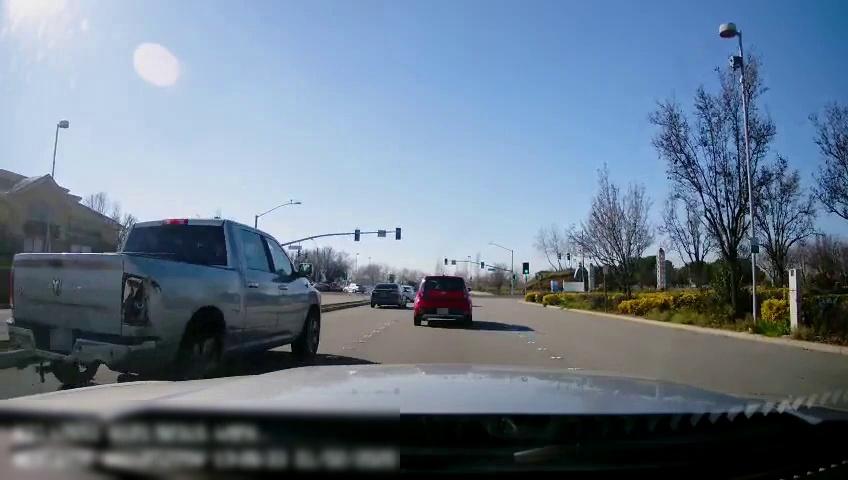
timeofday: Day
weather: Sunny
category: Drivable Space
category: Drivable Space
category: Vehicles | Car
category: Vehicles | Car
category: Vehicles | Car
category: Vehicles | Car
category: Vehicles | Truck
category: Lanes | Current Lane
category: Lanes | Current Lane
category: Traffic | Lights
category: Traffic | Lights
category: Traffic | Lights